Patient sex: M
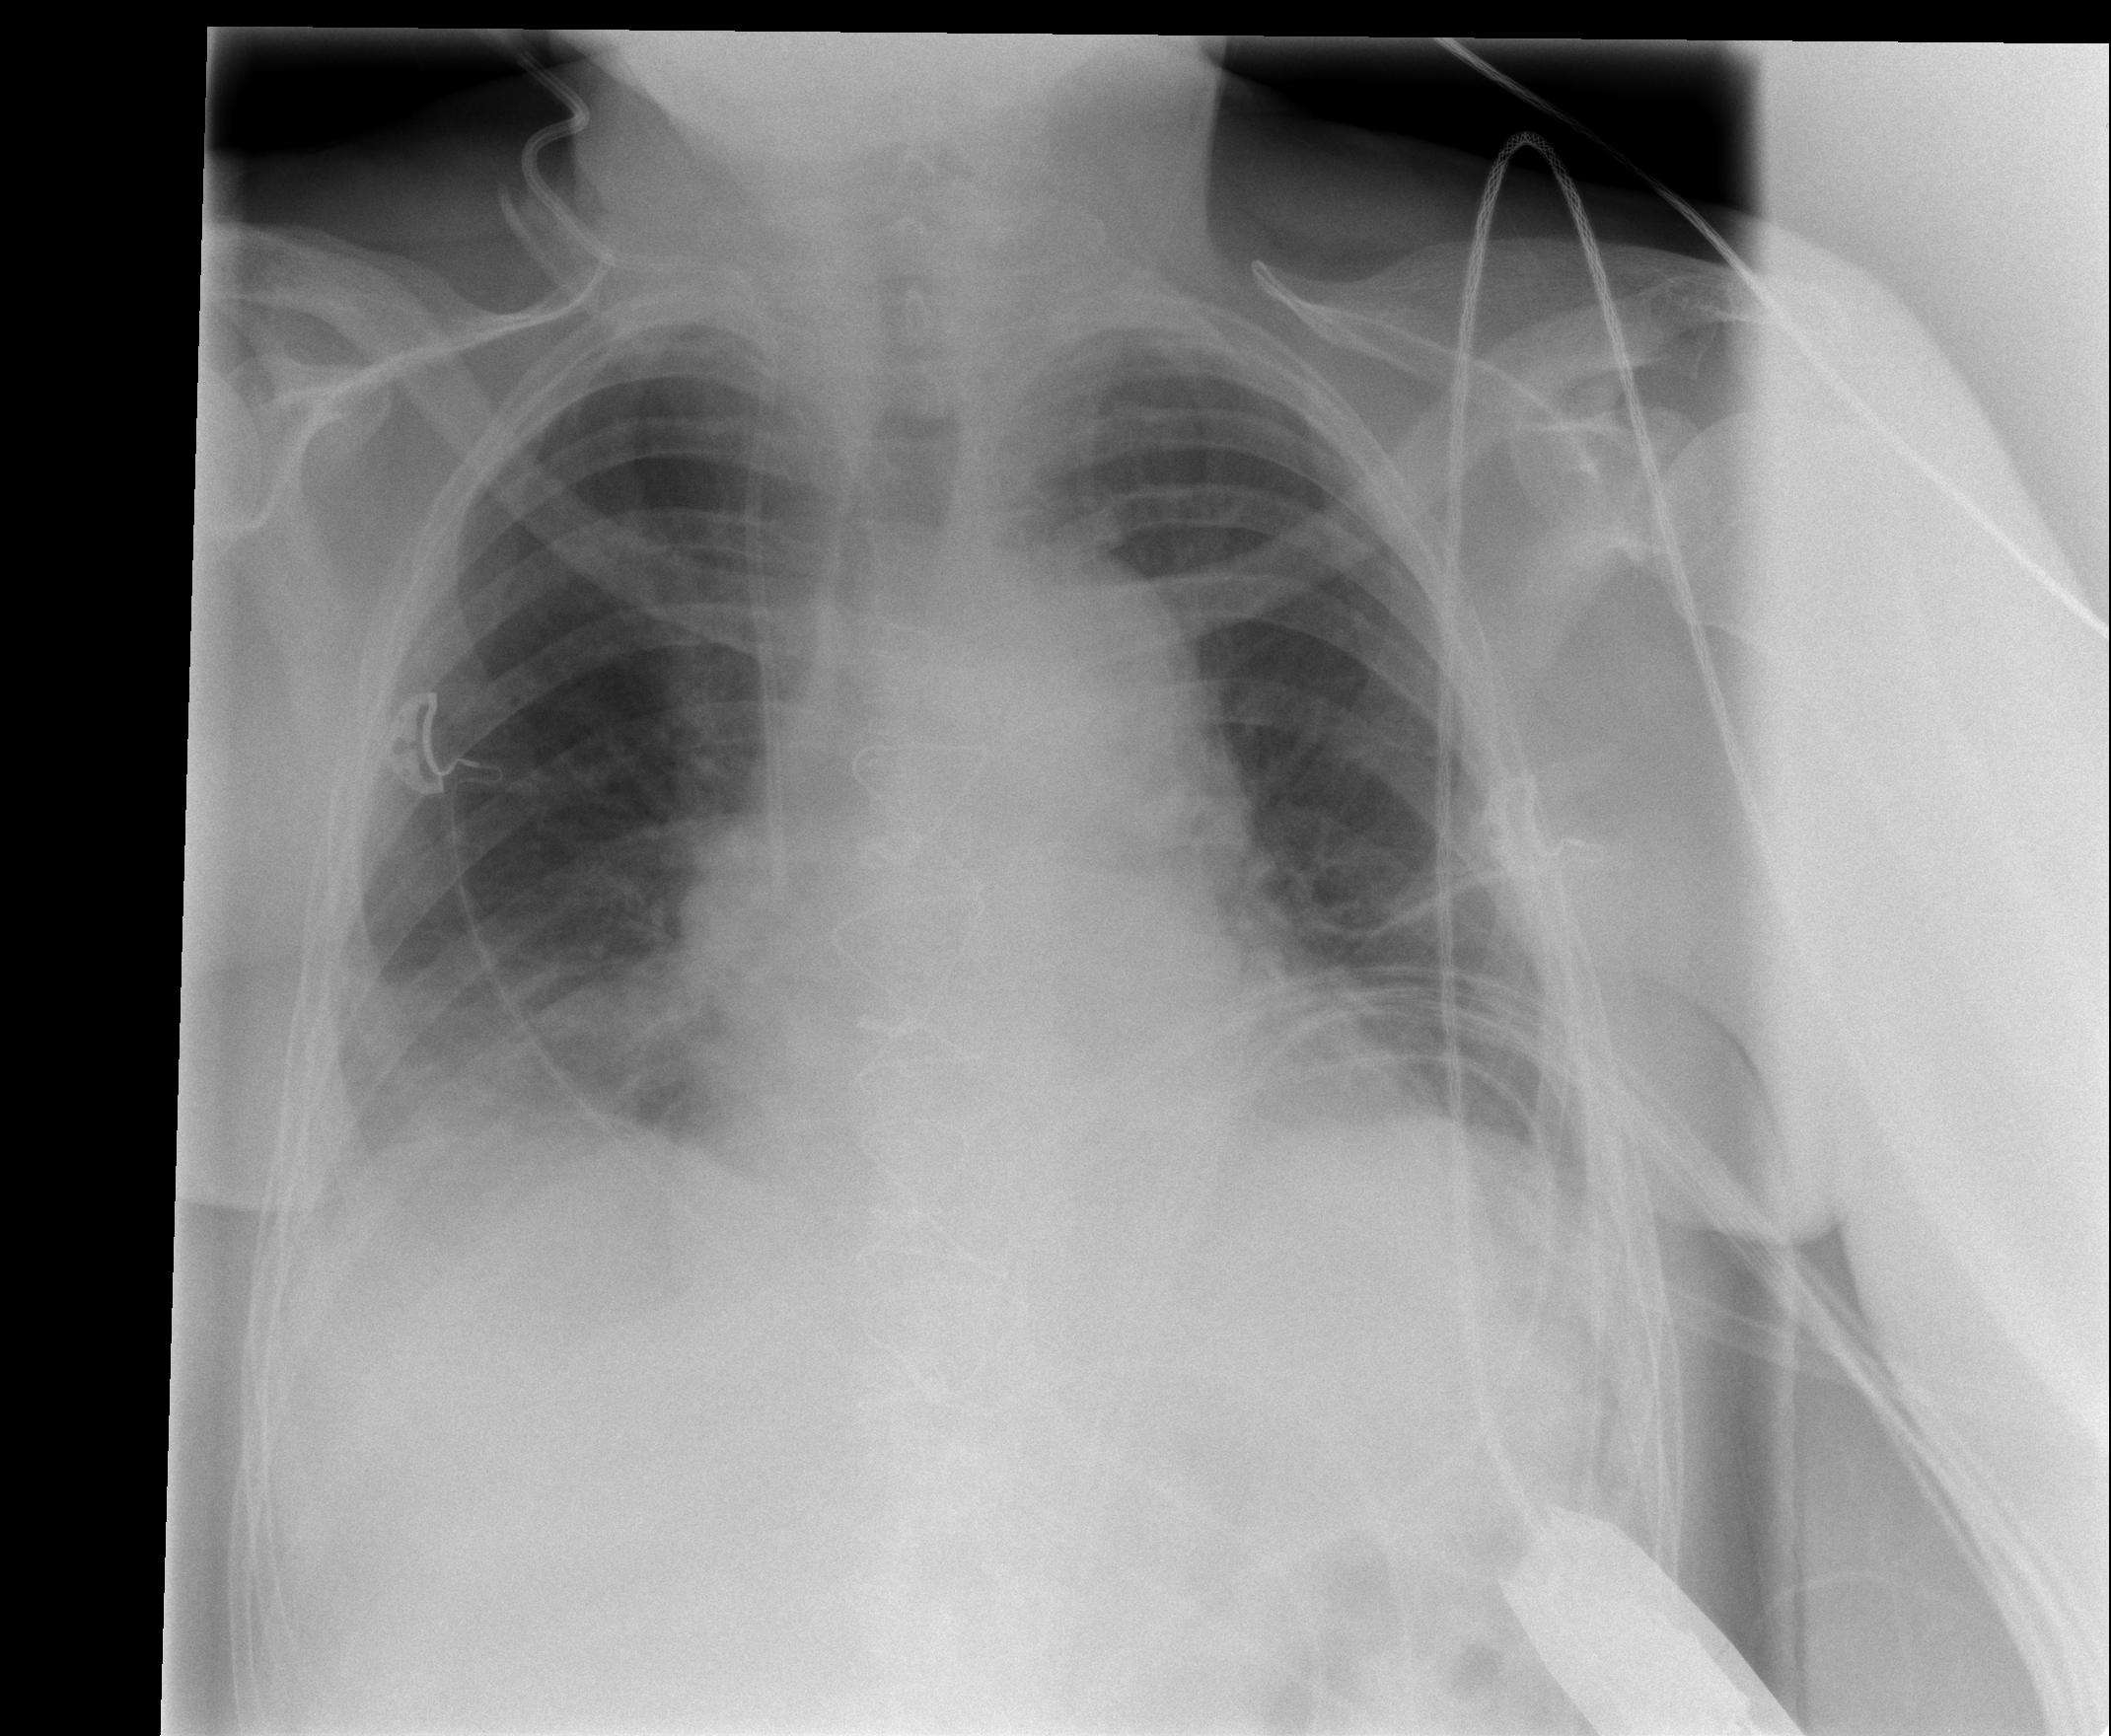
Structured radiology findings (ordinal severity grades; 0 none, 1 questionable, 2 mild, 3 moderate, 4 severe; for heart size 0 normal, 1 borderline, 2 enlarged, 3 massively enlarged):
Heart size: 1
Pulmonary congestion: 0
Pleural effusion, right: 1
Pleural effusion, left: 0
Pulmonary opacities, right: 0
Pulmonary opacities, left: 0
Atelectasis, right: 2
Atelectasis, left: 0